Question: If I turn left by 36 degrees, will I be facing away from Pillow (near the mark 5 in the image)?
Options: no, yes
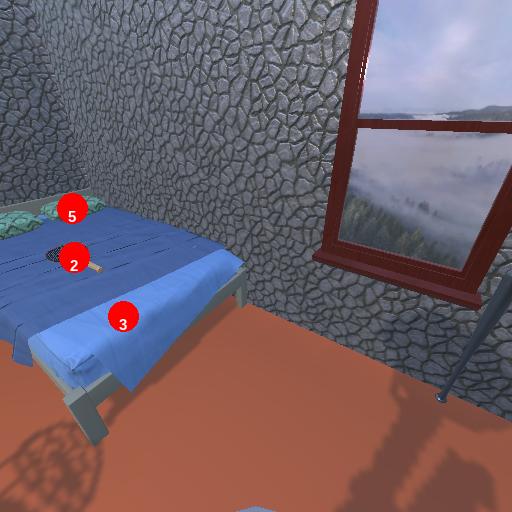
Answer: no